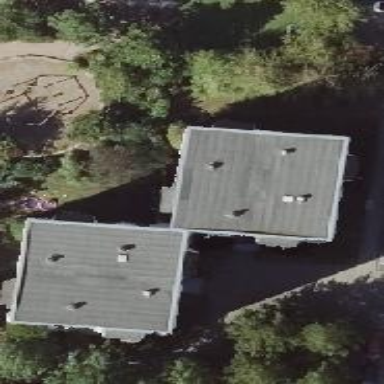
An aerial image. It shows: Apartment building with flat roof.